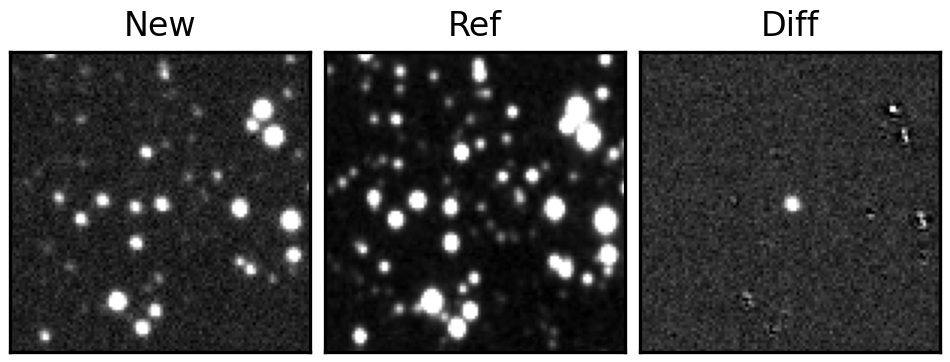
Label: real